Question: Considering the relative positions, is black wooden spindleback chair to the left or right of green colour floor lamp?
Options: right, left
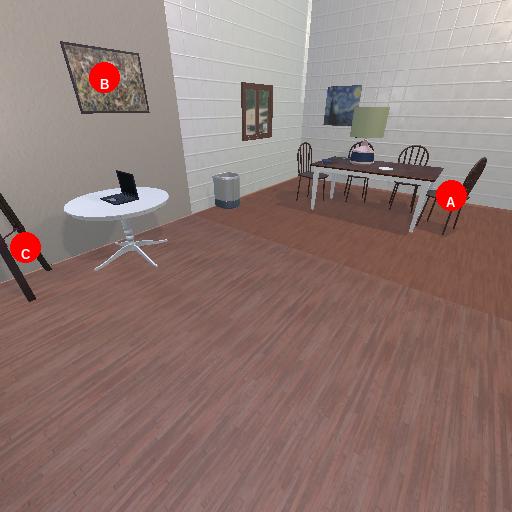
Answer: right